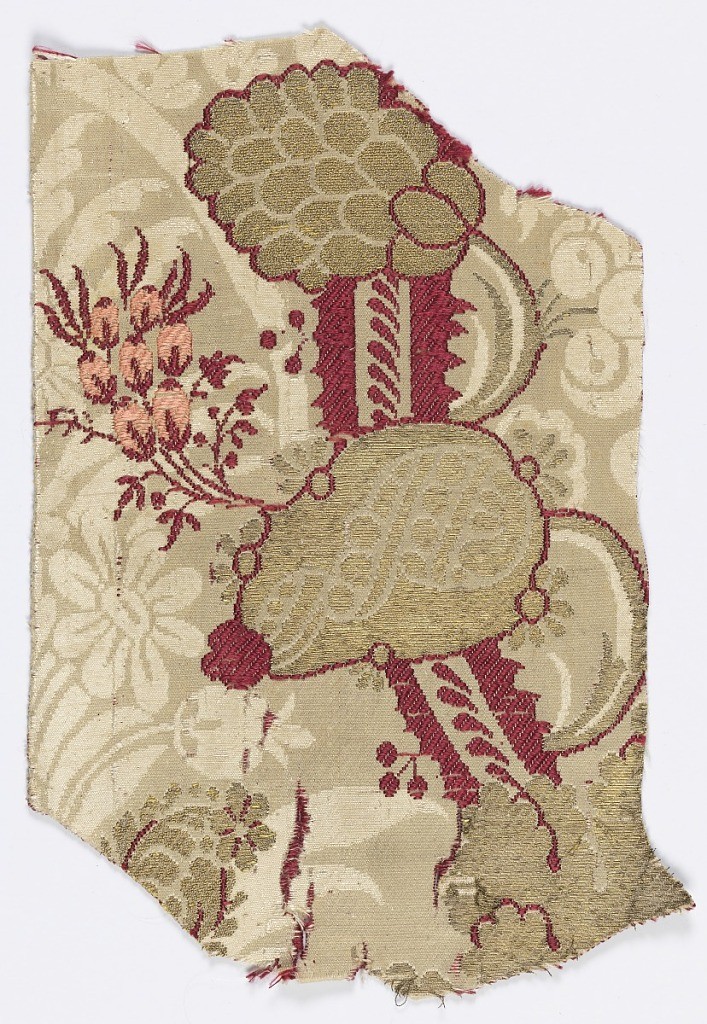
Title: Textile
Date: late 17th–early 18th century
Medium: silk, metallic yarns Technique: damask weave with supplementary weft patterning (brocaded)
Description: Fragment of ivory damask weave silk brocaded in silver yarns, with red and pink silk, showing floral design in the ‘Bizarre' style.